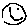
Label: smiley face